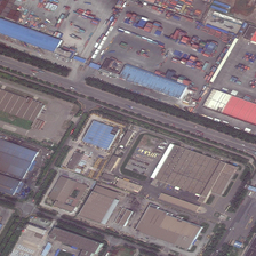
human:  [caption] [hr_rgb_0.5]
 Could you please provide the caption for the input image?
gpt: Many industrial zones along the lake.

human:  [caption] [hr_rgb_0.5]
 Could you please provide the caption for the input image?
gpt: There are many buildings and some green plants on both sides of the road in the industrial area.

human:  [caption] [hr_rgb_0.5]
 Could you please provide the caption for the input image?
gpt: Many buildings and some green plants are on both sides of the industrial area.

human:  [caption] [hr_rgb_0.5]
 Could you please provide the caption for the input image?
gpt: the houses in the industrial area are blue and yellow .

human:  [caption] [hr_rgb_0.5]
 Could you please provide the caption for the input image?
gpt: There are many industrial areas along the lake.